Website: macys
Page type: cross-sells
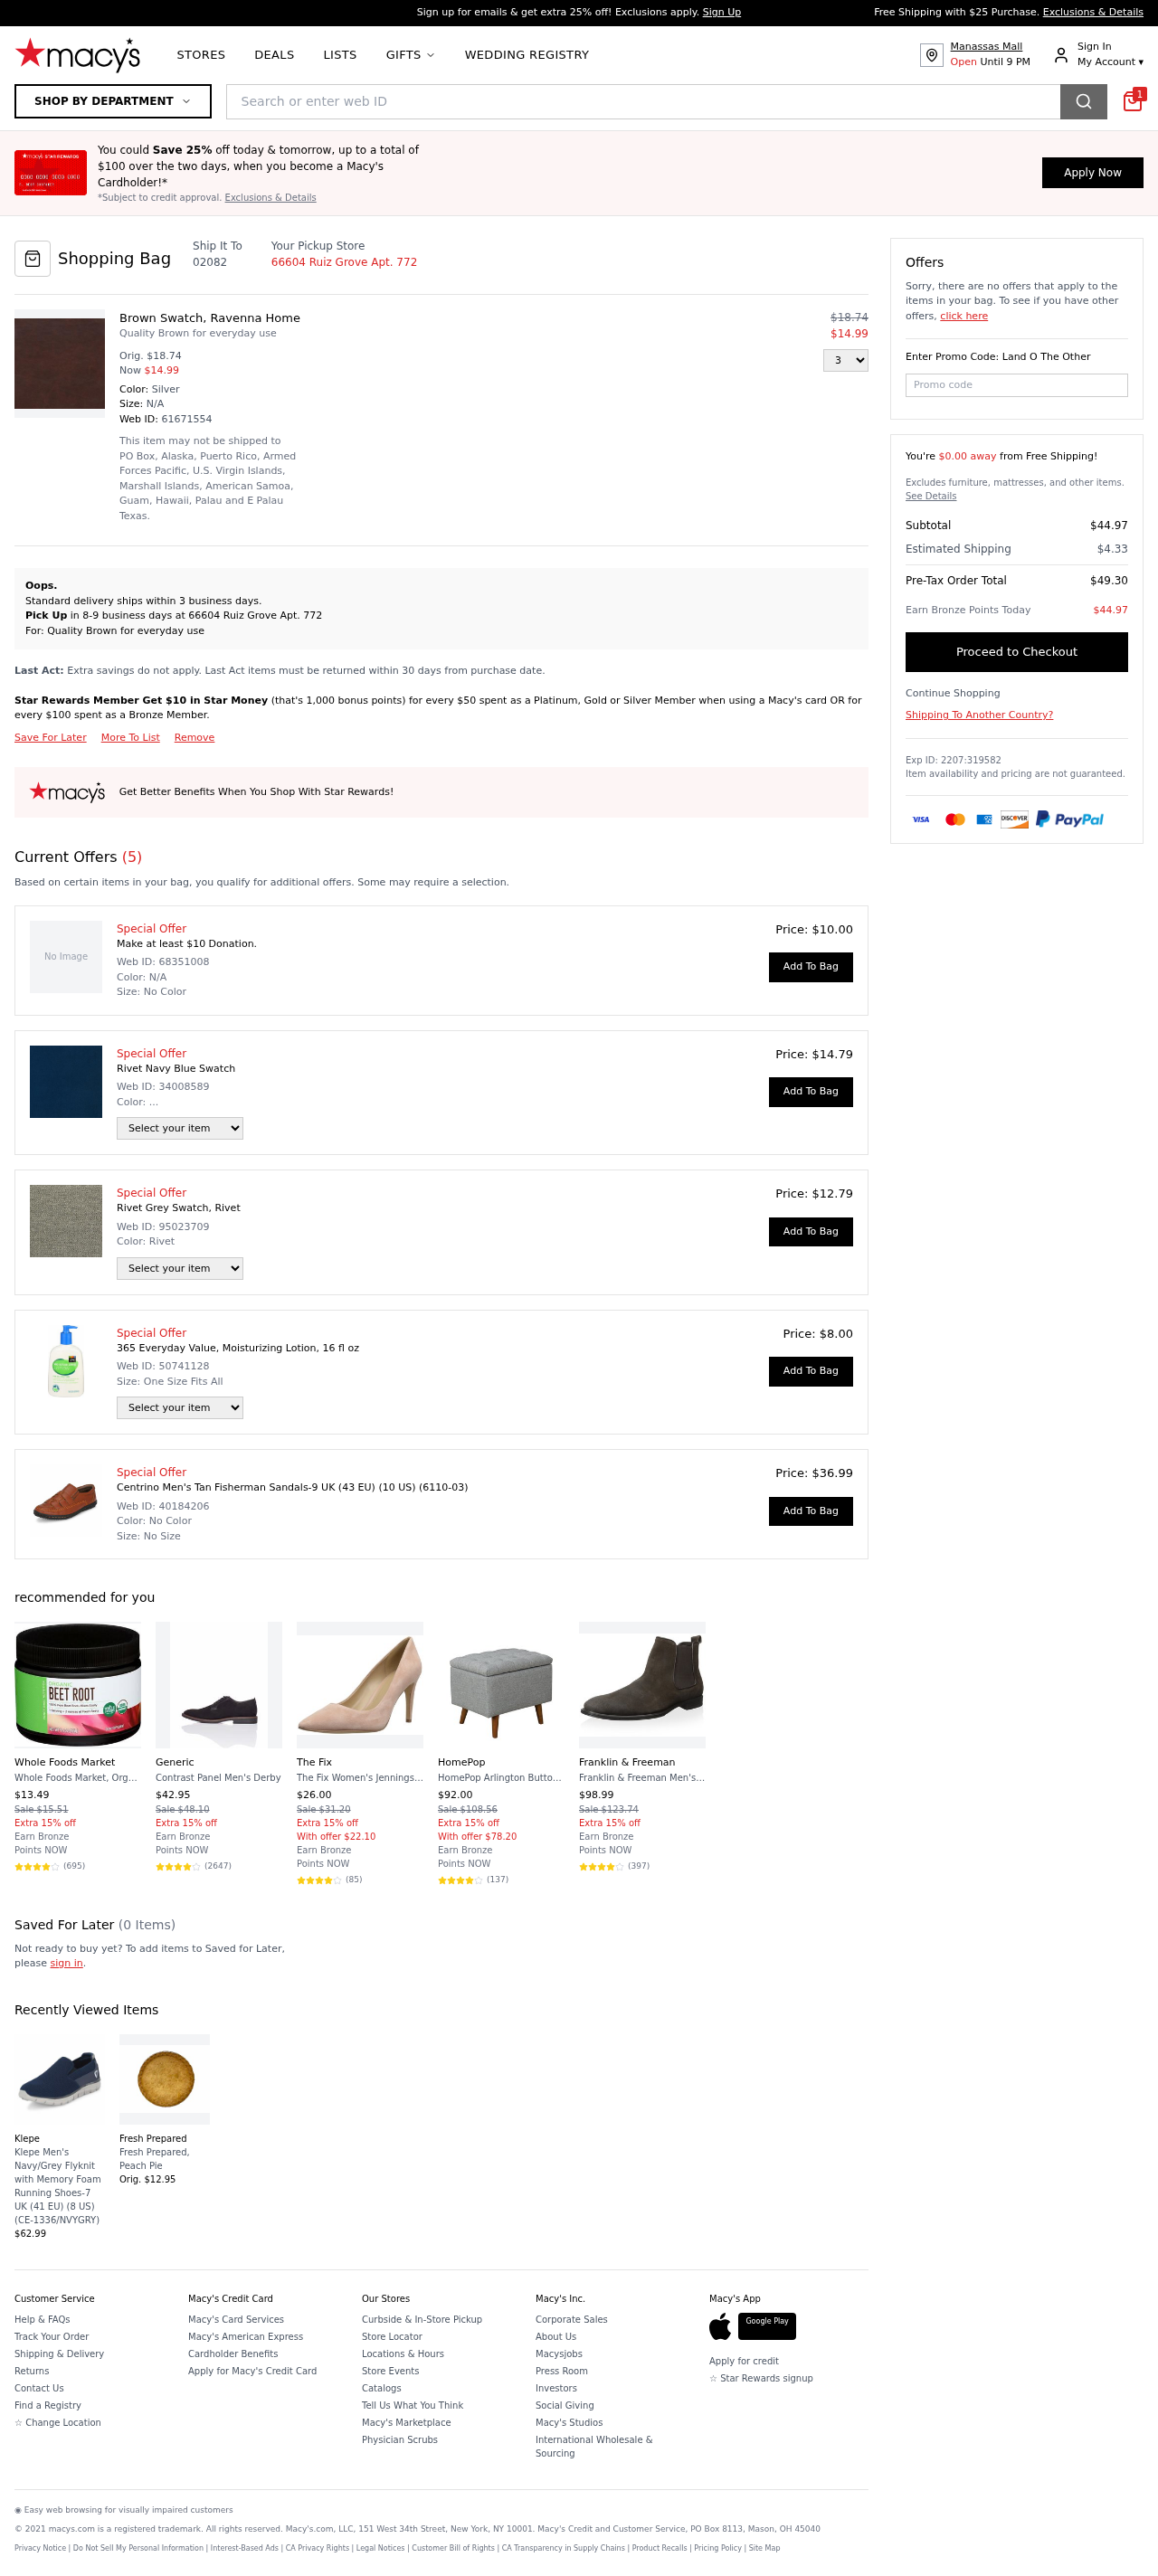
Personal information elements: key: PII_LOCATION1_STREET
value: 66604 Ruiz Grove Apt. 772
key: PII_POSTCODE
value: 02082
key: PII_PROMO_CODE
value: PROMO44FM
Product elements: key: PRODUCT10_BRAND
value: Franklin & Freeman
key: PRODUCT10_NAME
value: Franklin & Freeman Men's Sanders Chelsea Casual Boot
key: PRODUCT10_NUM_RATINGS
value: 397
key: PRODUCT10_PRICE
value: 98.99
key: PRODUCT10_RATING
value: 4.7
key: PRODUCT11_BRAND
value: Klepe
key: PRODUCT11_NAME
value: Klepe Men's Navy/Grey Flyknit with Memory Foam Running Shoes-7 UK (41 EU) (8 US) (CE-1336/NVYGRY)
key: PRODUCT11_PRICE
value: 62.99
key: PRODUCT12_BRAND
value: Fresh Prepared
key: PRODUCT12_NAME
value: Fresh Prepared, Peach Pie
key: PRODUCT12_PRICE
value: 12.95
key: PRODUCT1_DESC
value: Quality Brown for everyday use
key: PRODUCT1_NAME
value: Brown Swatch, Ravenna Home
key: PRODUCT1_PRICE
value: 14.99
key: PRODUCT1_QUANTITY
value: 3
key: PRODUCT2_NAME
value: Rivet Navy Blue Swatch
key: PRODUCT2_PRICE
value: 14.79
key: PRODUCT3_NAME
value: Rivet Grey Swatch, Rivet
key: PRODUCT3_PRICE
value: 12.79
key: PRODUCT4_NAME
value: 365 Everyday Value, Moisturizing Lotion, 16 fl oz
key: PRODUCT4_PRICE
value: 8
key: PRODUCT5_NAME
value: Centrino Men's Tan Fisherman Sandals-9 UK (43 EU) (10 US) (6110-03)
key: PRODUCT5_PRICE
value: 36.99
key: PRODUCT6_BRAND
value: Whole Foods Market
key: PRODUCT6_NAME
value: Whole Foods Market, Organic Beet Root, 5.5 oz
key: PRODUCT6_NUM_RATINGS
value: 695
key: PRODUCT6_PRICE
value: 13.49
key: PRODUCT6_RATING
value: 4.5
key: PRODUCT7_BRAND
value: Generic
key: PRODUCT7_NAME
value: Contrast Panel Men's Derby
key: PRODUCT7_NUM_RATINGS
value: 2647
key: PRODUCT7_PRICE
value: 42.95
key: PRODUCT7_RATING
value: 4.5
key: PRODUCT8_BRAND
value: The Fix
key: PRODUCT8_NAME
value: The Fix Women's Jennings Banana Heel Dress Pump, Petal Blush, 11 B US
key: PRODUCT8_NUM_RATINGS
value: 85
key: PRODUCT8_PRICE
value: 26
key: PRODUCT8_RATING
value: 4.8
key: PRODUCT9_BRAND
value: HomePop
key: PRODUCT9_NAME
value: HomePop Arlington Button Tufted Storage Bench - Light Gray
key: PRODUCT9_NUM_RATINGS
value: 137
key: PRODUCT9_PRICE
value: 92
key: PRODUCT9_RATING
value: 4.2
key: PRODUCT1_ORIGINAL_PRICE
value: $18.74
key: PRODUCT6_ORIGINAL_PRICE
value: Sale $15.51
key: PRODUCT7_ORIGINAL_PRICE
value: Sale $48.10
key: PRODUCT8_ORIGINAL_PRICE
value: Sale $31.20
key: PRODUCT9_ORIGINAL_PRICE
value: Sale $108.56
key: PRODUCT10_ORIGINAL_PRICE
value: Sale $123.74
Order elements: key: ORDER_ID
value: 61671554
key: ORDER_NUM_OFFERS
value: (5)
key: ORDER_FREE_SHIPPING_THRESHOLD
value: $0.00 away
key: ORDER_SUBTOTAL
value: $44.97
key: ORDER_SHIPPING_COST
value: $4.33
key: ORDER_TOTAL
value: $49.30
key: ORDER_POINTS_EARNED
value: $44.97
Search elements: key: HEADER_SEARCH
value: Search or enter web ID
Other elements: key: SAVED_NUM_ITEMS
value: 0